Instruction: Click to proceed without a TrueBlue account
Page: checkout
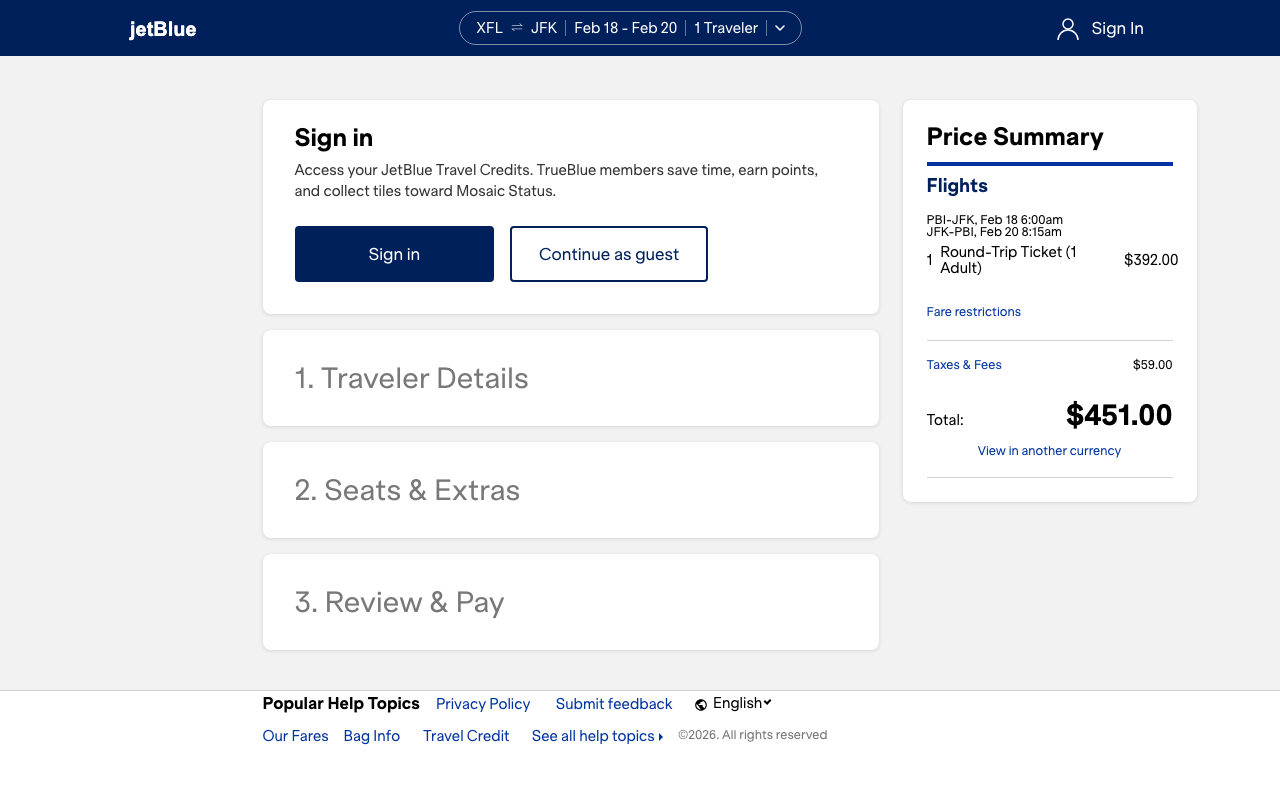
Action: click